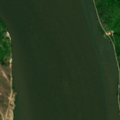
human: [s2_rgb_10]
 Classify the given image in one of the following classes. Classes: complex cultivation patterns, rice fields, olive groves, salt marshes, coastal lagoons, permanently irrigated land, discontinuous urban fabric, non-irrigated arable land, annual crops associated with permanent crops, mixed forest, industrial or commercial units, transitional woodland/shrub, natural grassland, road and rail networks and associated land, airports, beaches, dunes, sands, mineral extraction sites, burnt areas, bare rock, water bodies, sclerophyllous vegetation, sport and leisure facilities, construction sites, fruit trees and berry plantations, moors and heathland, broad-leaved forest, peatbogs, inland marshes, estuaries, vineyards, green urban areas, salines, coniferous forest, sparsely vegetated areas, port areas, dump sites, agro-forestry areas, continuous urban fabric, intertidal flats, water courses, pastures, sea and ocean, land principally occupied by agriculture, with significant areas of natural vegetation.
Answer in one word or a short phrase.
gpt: natural grassland, transitional woodland/shrub, water courses